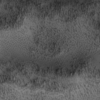
Label: not_dusty